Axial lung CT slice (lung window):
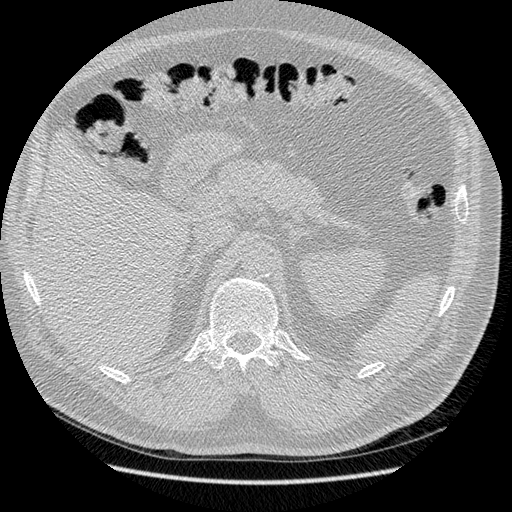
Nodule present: no